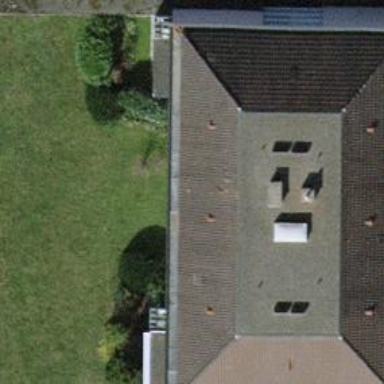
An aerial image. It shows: Building with gabled roof.